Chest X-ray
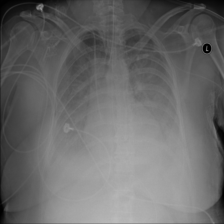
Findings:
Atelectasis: negative
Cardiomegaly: negative
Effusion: positive
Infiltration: negative
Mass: negative
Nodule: negative
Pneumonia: negative
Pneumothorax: negative
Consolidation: negative
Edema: negative
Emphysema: negative
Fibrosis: negative
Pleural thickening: negative
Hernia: negative